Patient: sex F, age 59
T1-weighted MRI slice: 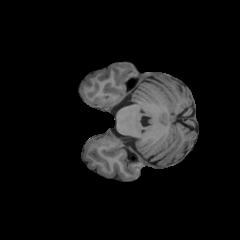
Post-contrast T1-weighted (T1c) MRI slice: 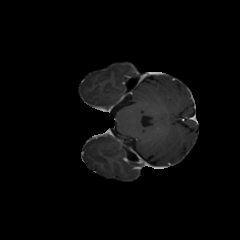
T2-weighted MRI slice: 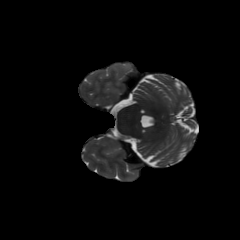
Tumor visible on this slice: no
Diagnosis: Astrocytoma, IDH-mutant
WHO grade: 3